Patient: sex M, age 36
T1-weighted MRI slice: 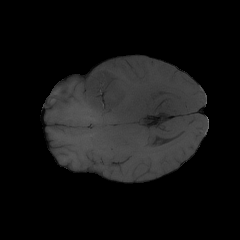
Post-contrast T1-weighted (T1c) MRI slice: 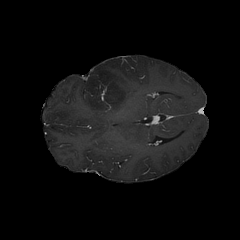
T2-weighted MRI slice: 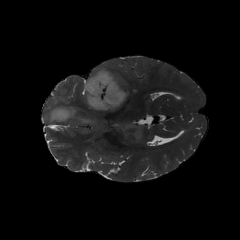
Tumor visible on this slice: yes
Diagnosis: Glioblastoma, IDH-wildtype
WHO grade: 4